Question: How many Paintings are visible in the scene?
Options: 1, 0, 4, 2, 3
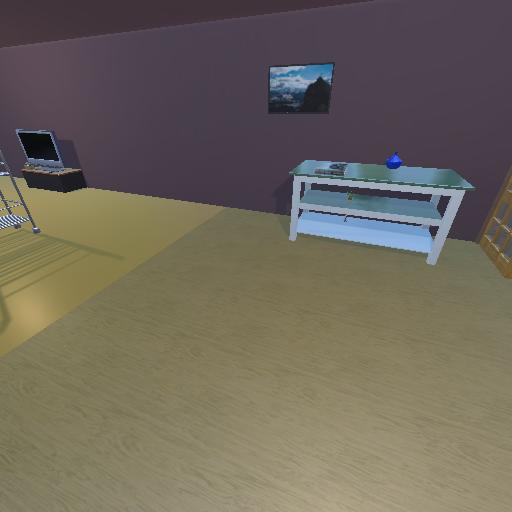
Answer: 1